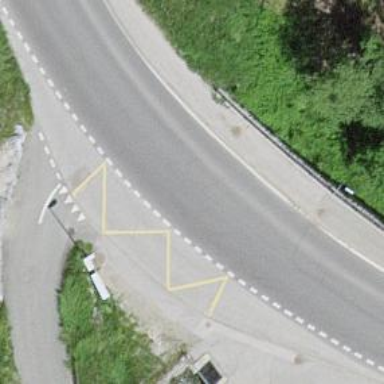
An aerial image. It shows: Zebra crossing on the road.